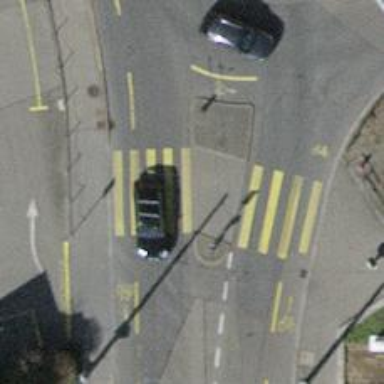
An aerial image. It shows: Kerb serving as barrier.